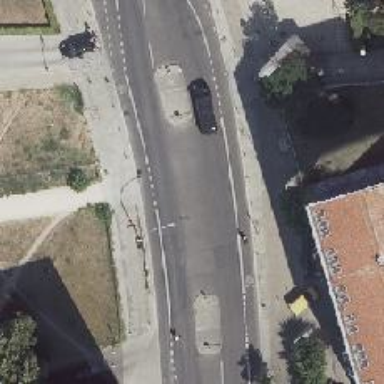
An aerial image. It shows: Secondary road with asphalt surface and sidewalks on both sides. There are exclusive lanes for bicycles on both sides of the road.